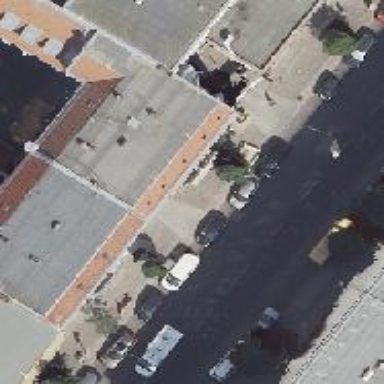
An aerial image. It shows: Beauty shop.